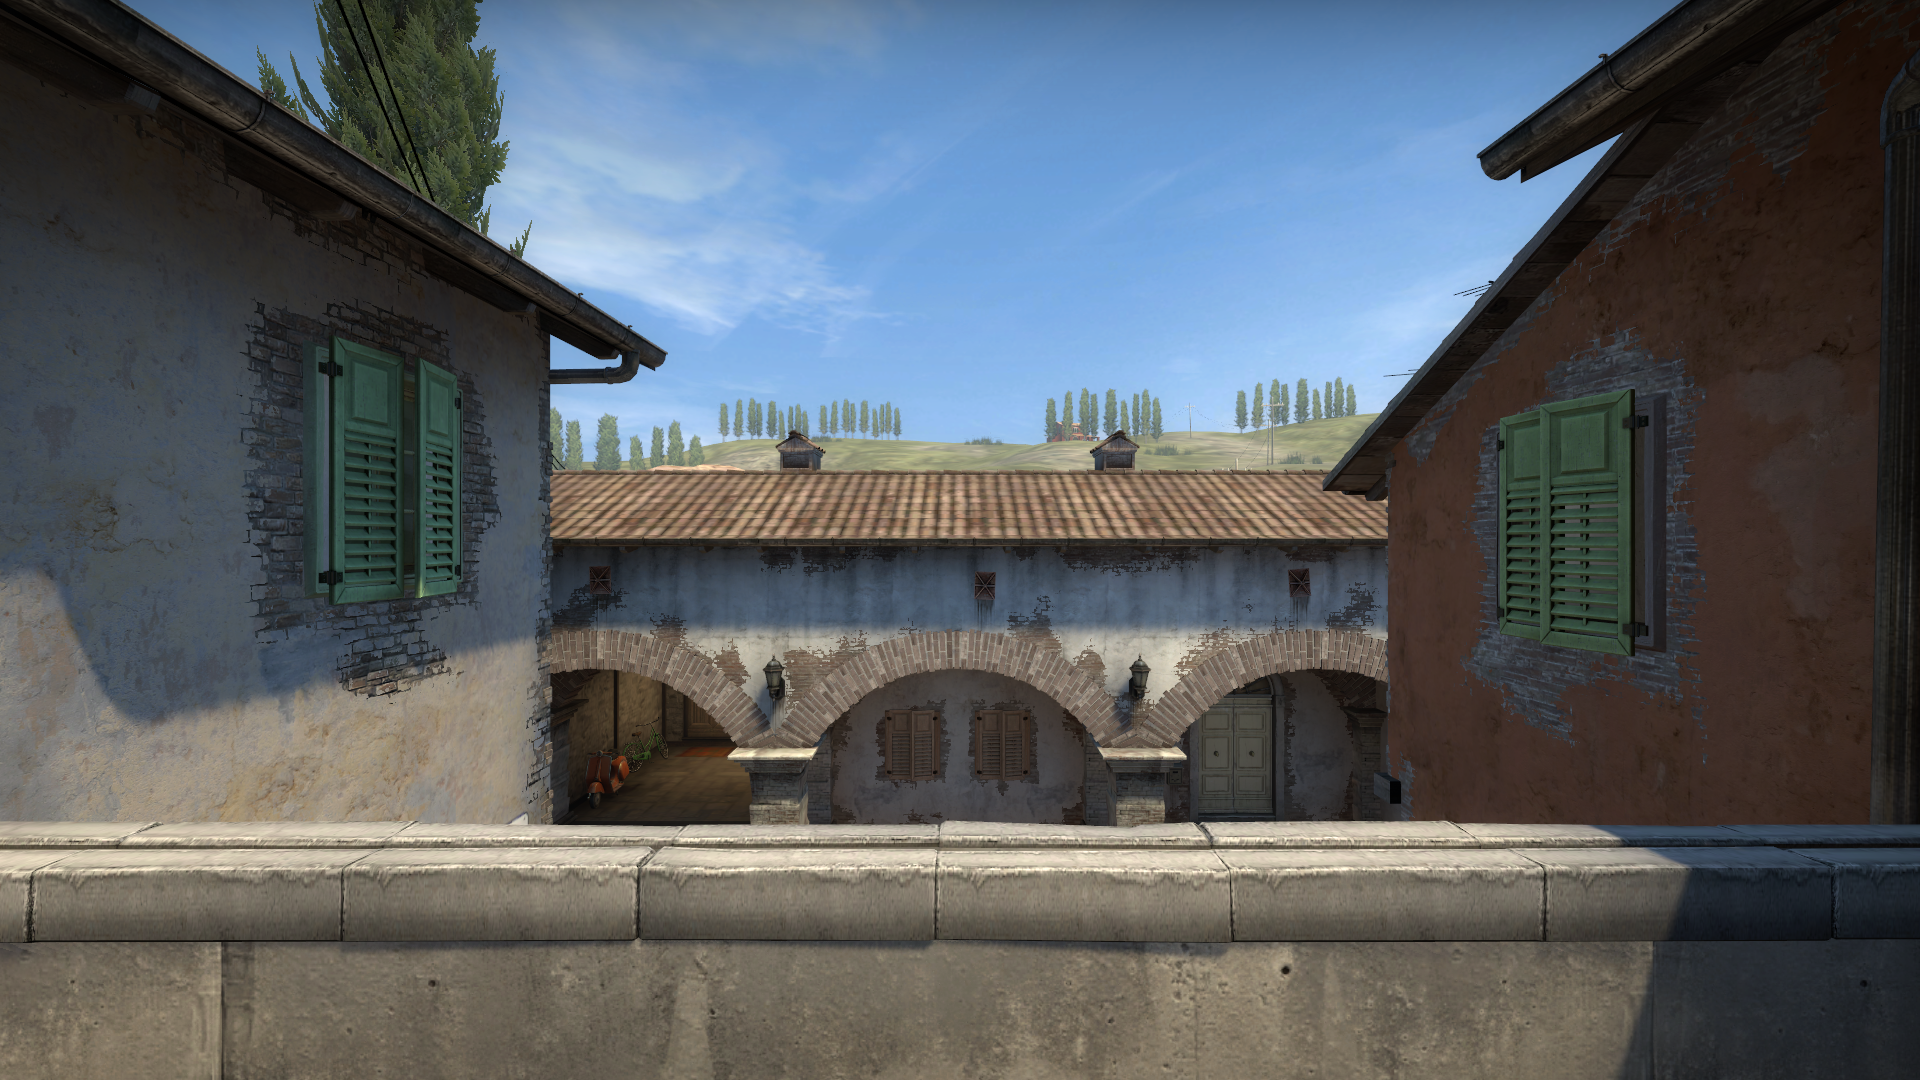
Map: de_inferno